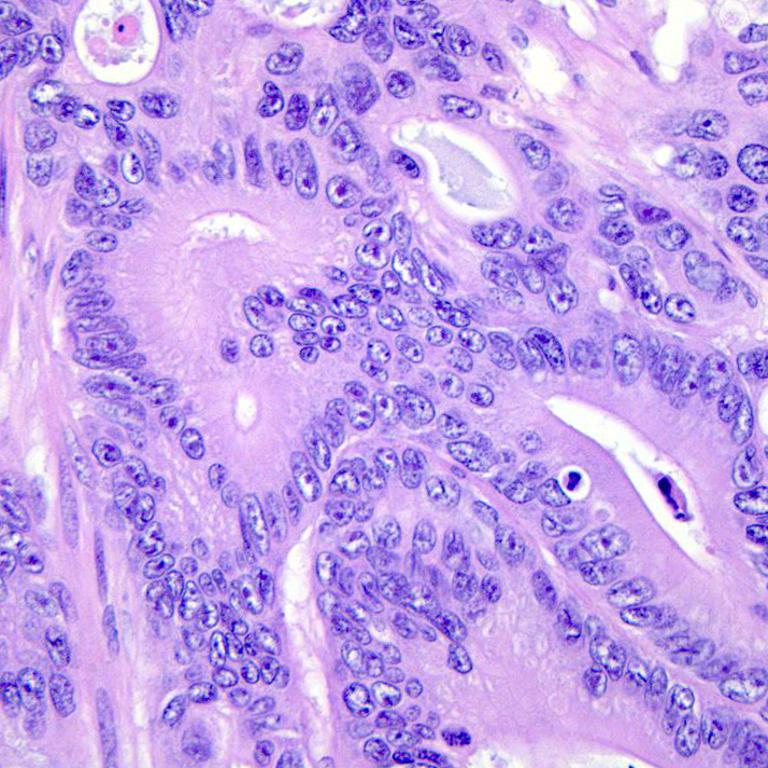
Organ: colon
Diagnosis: adenocarcinomas